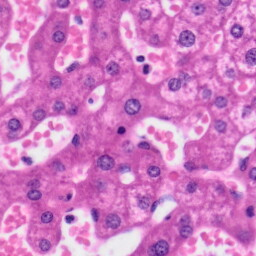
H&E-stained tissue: Liver